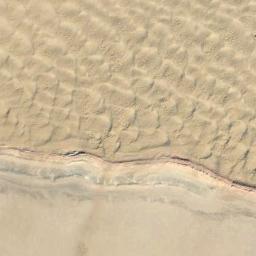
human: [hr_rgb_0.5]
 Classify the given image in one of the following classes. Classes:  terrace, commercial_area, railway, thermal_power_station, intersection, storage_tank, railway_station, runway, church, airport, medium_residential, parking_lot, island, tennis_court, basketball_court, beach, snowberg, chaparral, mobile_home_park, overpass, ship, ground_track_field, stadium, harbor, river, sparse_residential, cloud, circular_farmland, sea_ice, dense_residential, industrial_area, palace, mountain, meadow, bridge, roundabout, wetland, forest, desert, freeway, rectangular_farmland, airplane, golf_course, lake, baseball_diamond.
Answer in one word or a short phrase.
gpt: desert